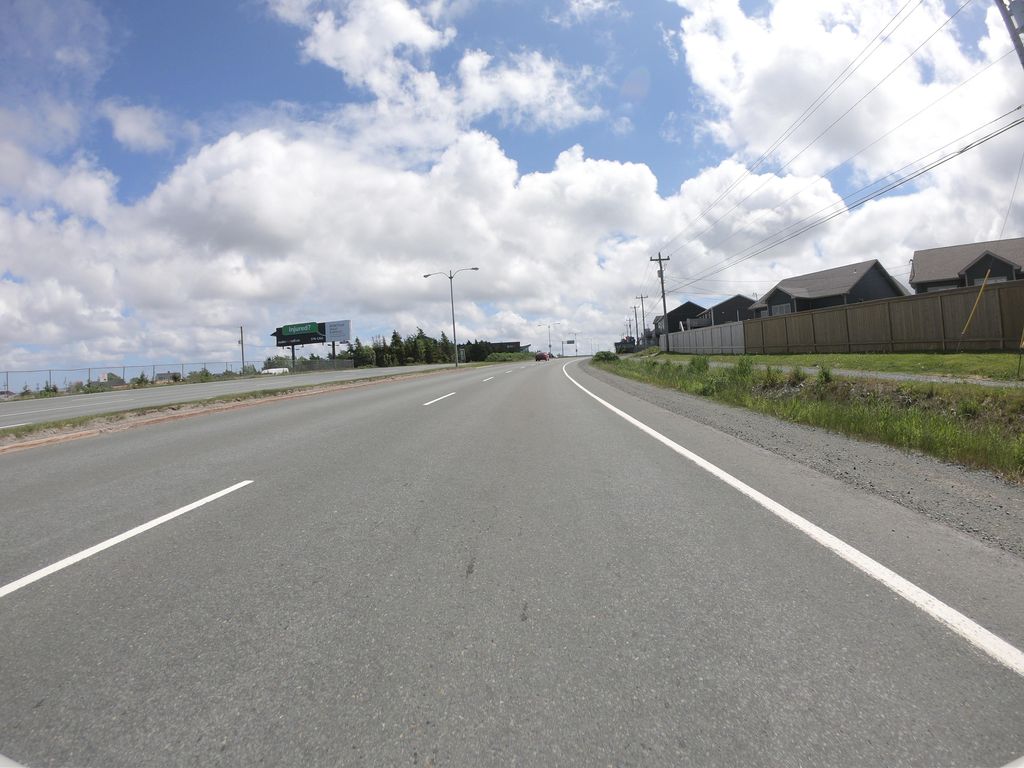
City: st_johns